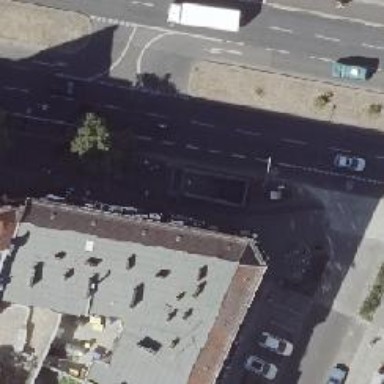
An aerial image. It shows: Subway entrance.